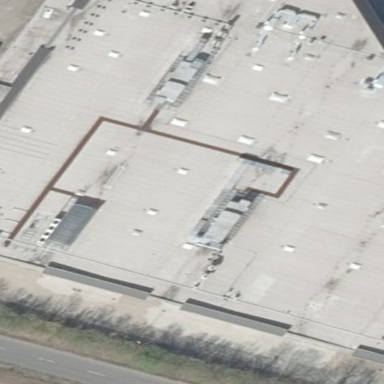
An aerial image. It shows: Retail building which is mall.